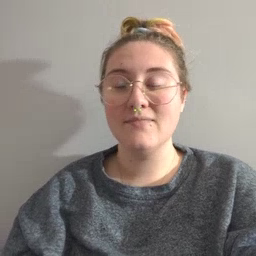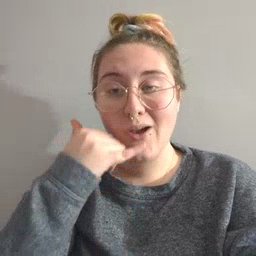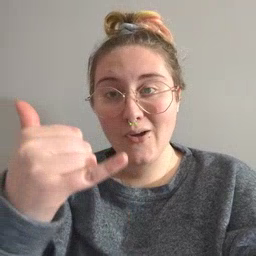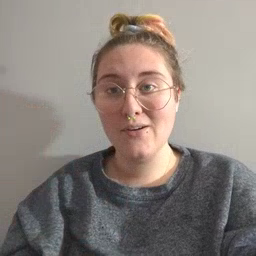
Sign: callonphone